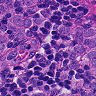
Metastatic tissue present: yes